Question: I installed the newest version of Adobe Photoshop. The newer CS6 Photoshop COM object now shows up in Visual Studio:

I would like to reference the older Adobe Photoshop CS5 Object Library, but can't find it in Visual Studio.
Any idea how I can get the old one back?
Thanks
EDIT____________________________________
For now, I've deleted Adobe Photoshop CS6 and the older CS5 Com object has showed up in this list magically. Works for now, but not perfect.
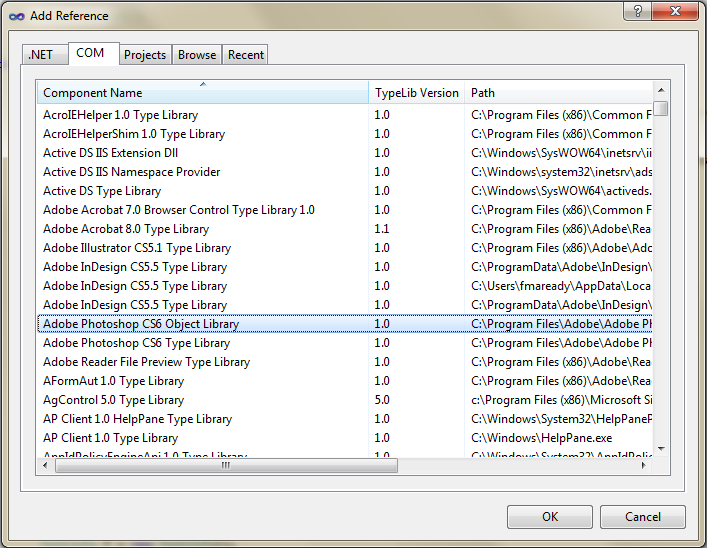
Answer: Given you still have the dll/tlb(s).
Choose Browse, locate the dll/tlb (like at C:\Program Files\Adobe\Adobe Photoshop CS6 (64 Bit)\TypeLibrary.tlb) and select it.
VS will figure out it is a com dll and deal accordingly.
However if you can't have more than one version of this Adobe application installed at the same time in windows, Photoshop dll hell is a definite possibility. Chances of being able to resolve that without installing the version you want to work with range from slim to none.